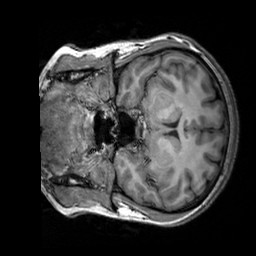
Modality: T1w
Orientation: coronal
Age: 29
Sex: female
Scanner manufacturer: siemens
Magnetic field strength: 3 T
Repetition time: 2.3 s
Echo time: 0.00303 s